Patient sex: F
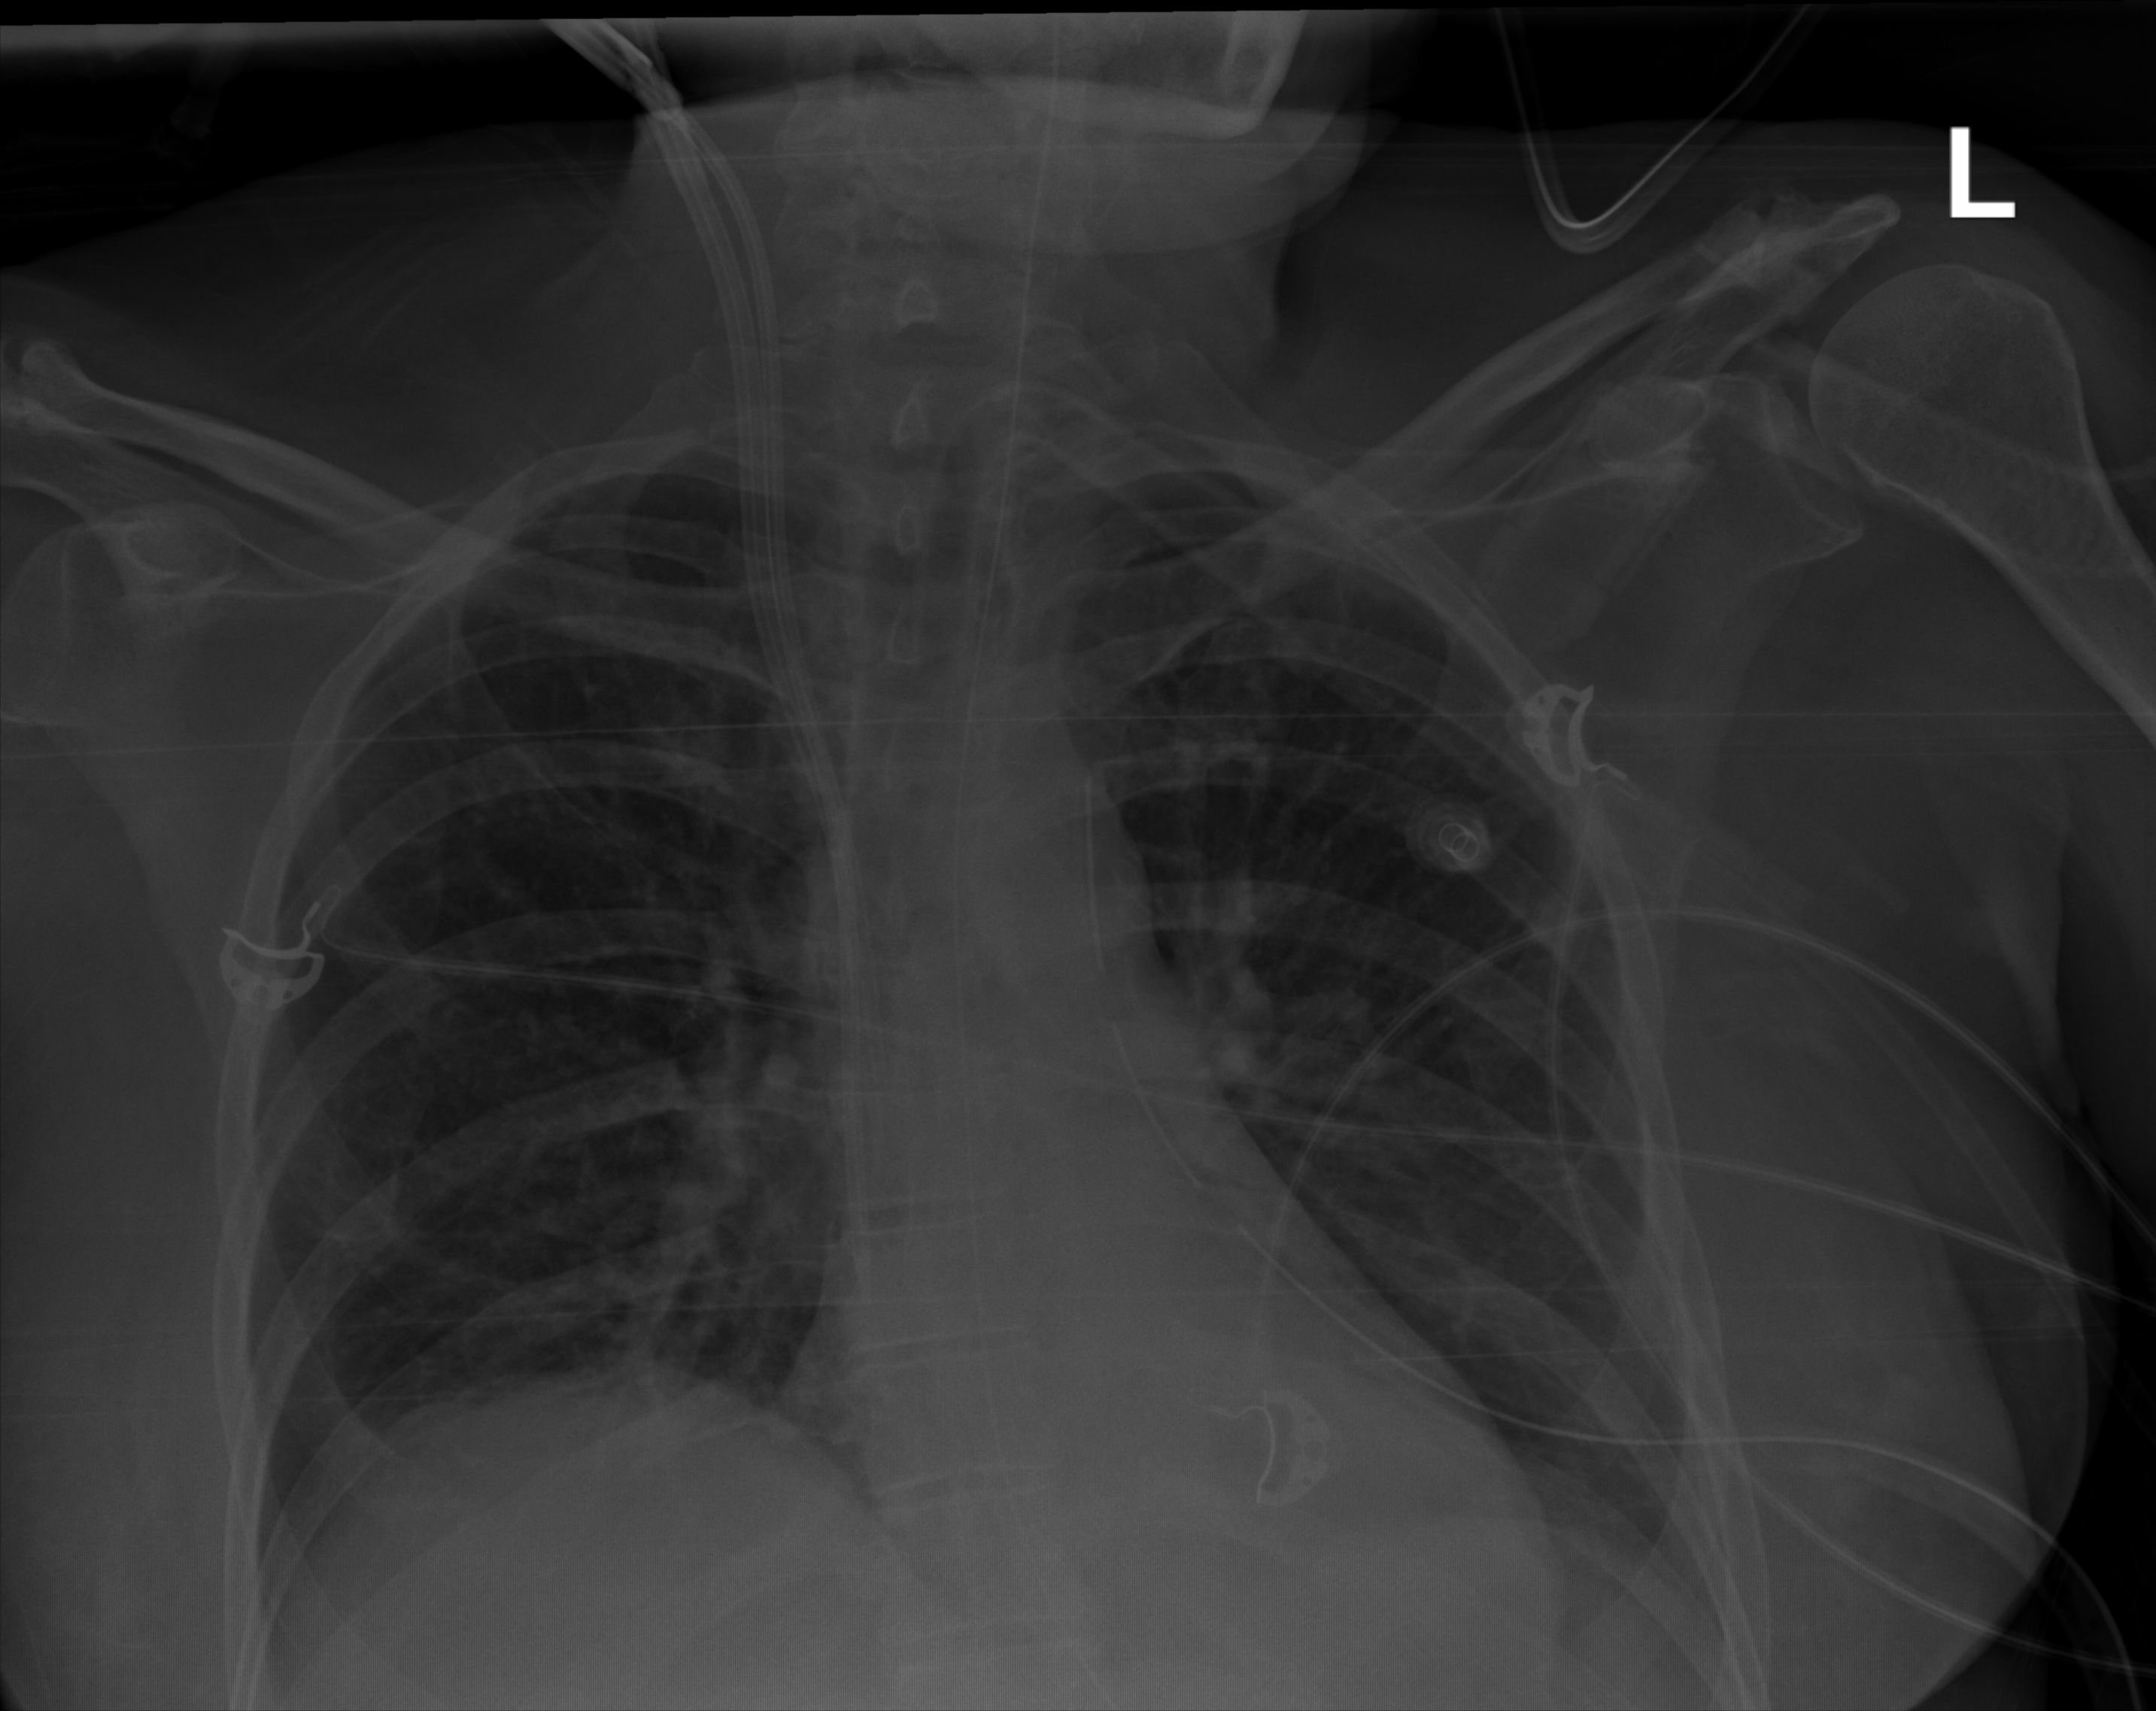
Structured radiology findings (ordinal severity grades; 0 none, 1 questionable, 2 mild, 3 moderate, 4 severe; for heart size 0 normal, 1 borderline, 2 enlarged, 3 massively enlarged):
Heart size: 0
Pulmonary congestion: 0
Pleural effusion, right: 2
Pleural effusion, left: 2
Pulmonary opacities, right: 0
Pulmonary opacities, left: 0
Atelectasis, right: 2
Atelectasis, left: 2